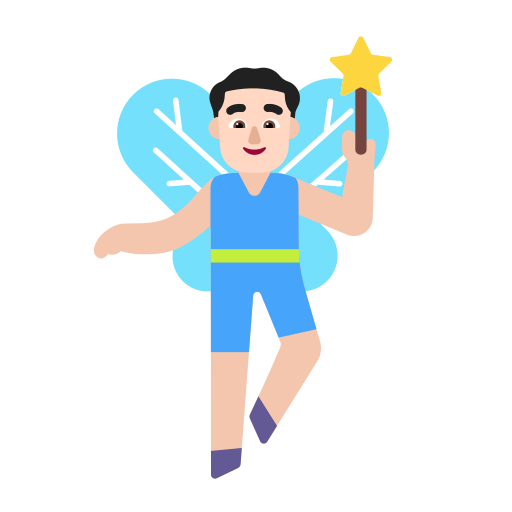
man fairy flat light